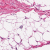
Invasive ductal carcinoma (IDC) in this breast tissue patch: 0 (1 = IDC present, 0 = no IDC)